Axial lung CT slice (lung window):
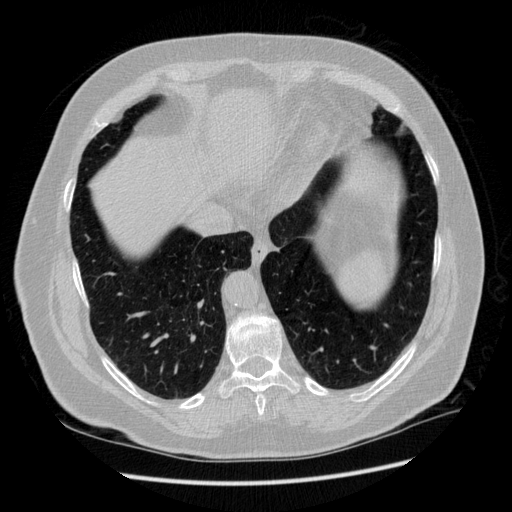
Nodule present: no